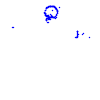
Particle: proton